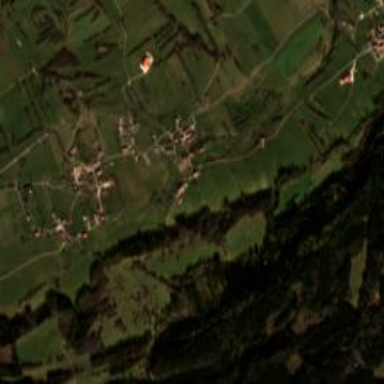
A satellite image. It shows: Small hamlet.